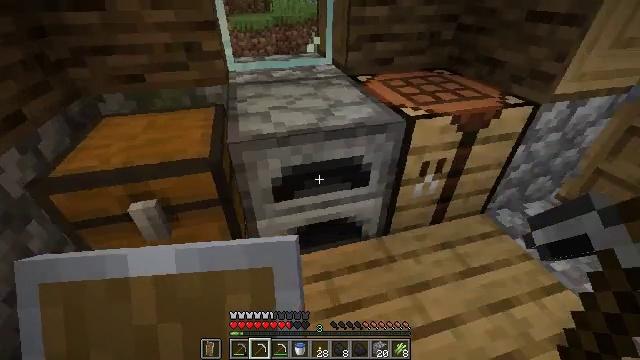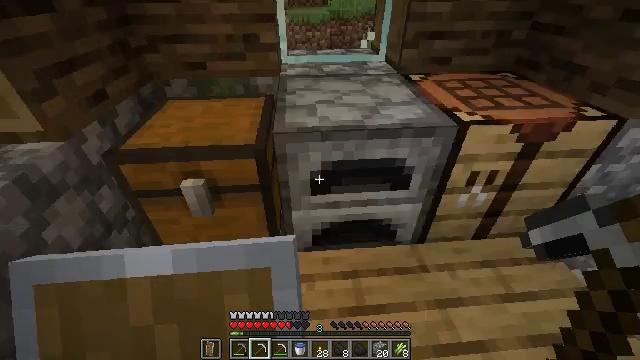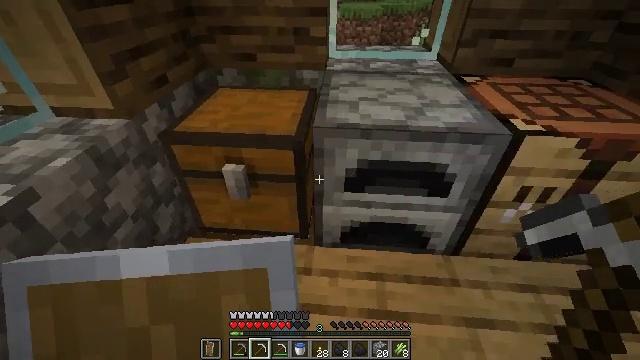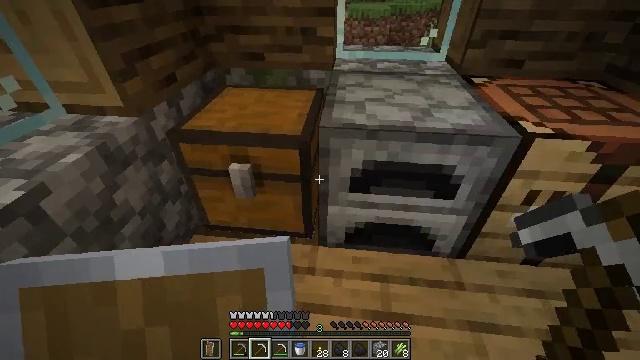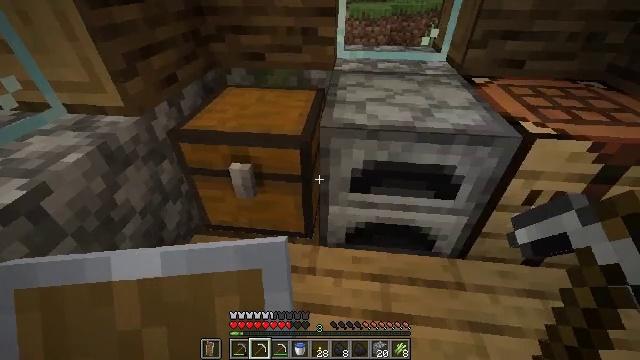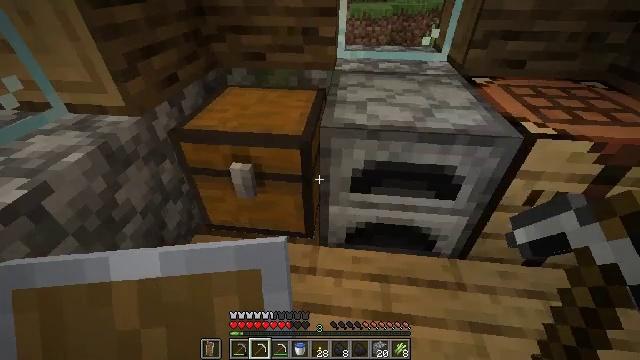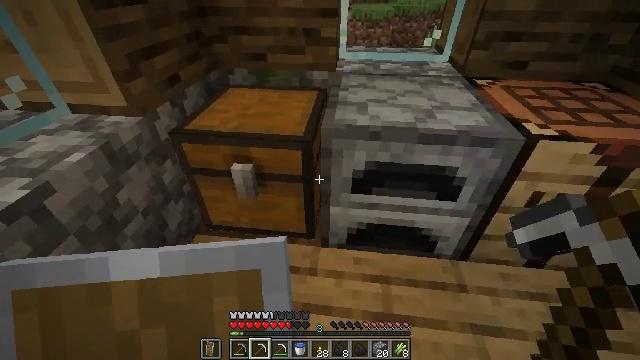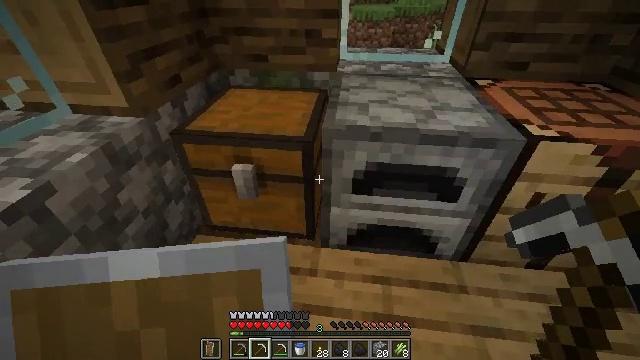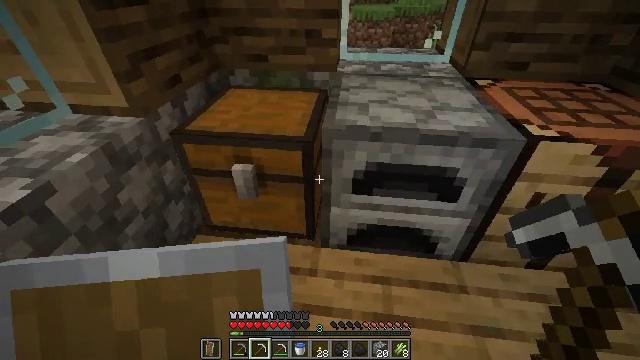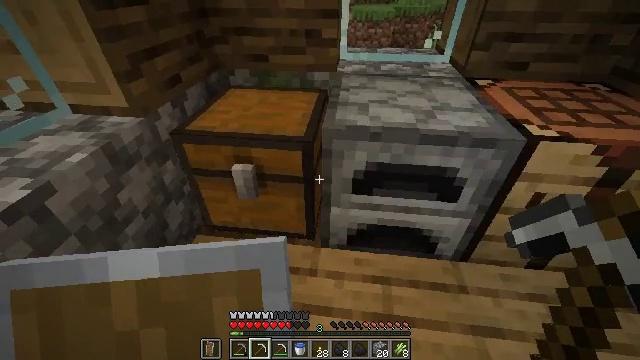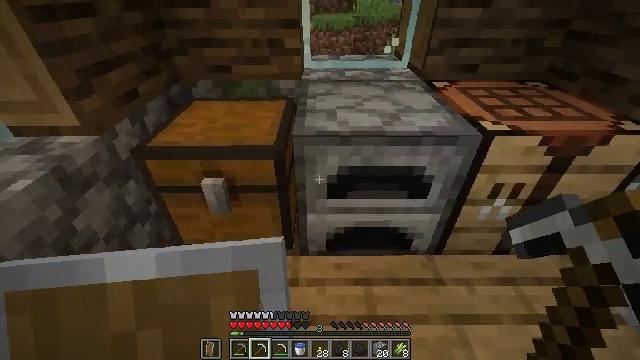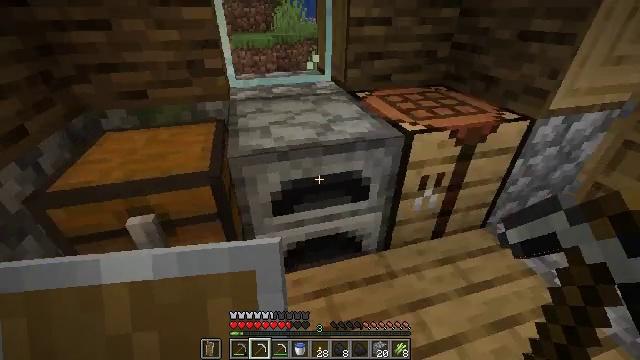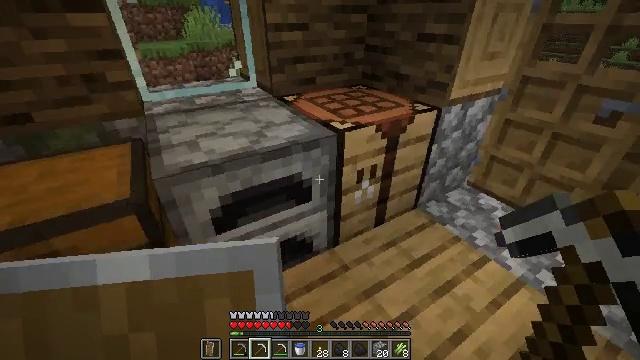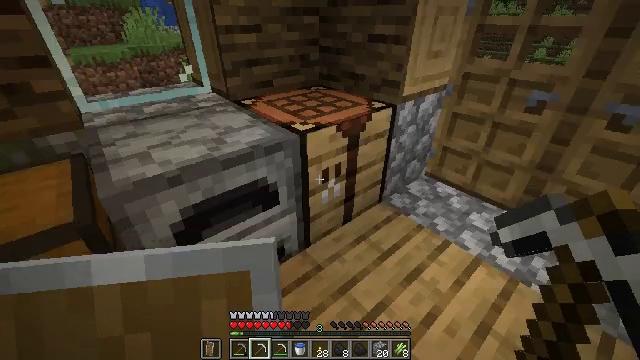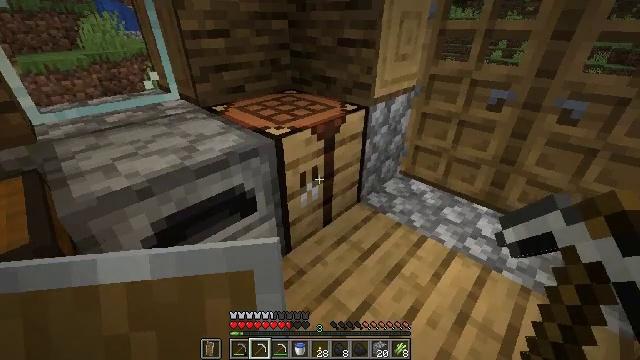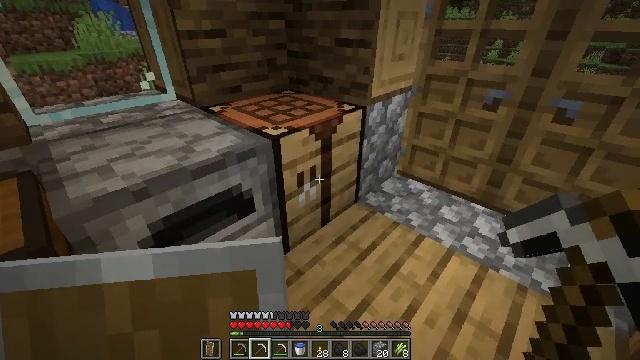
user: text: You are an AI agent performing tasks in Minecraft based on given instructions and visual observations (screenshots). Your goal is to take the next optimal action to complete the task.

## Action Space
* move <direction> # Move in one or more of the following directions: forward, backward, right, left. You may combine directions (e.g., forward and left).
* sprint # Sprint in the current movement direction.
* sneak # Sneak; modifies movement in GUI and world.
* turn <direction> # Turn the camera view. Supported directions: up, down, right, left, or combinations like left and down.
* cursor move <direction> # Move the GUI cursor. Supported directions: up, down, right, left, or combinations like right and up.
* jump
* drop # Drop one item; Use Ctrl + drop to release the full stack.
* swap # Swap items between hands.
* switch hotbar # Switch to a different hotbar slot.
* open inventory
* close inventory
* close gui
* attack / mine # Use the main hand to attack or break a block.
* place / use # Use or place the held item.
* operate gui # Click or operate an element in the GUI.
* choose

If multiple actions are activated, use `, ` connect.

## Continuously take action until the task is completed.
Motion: motion action
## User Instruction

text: Mine the stripped oak log.
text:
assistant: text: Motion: turn left
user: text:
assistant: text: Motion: turn left
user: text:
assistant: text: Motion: turn left
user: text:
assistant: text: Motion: no_op
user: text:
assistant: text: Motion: no_op
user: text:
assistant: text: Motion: no_op
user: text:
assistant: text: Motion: no_op
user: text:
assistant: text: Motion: no_op
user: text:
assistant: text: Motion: no_op
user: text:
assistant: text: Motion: turn right and up
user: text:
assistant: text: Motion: turn right and up
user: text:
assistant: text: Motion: turn right
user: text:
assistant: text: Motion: turn right
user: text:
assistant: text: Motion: turn right
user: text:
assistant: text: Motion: no_op
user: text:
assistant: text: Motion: no_op
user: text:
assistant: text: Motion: no_op
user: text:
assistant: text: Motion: no_op
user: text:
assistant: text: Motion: no_op
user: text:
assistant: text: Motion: use / place
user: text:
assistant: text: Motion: use / place
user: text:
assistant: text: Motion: use / place
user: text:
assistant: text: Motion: no_op
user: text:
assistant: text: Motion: no_op
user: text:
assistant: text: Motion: no_op
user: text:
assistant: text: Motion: no_op
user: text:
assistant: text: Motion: no_op
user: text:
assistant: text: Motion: no_op
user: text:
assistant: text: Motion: no_op
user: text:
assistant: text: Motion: no_op